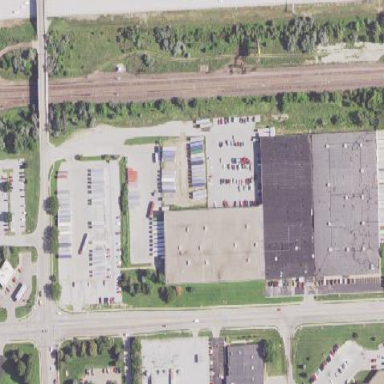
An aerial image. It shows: Warehouse.